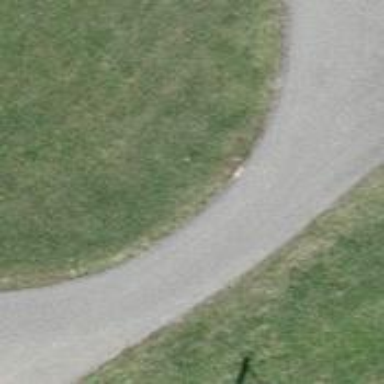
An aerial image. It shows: Asphalt track with grade1 quality.